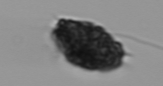
Label: Dictyocha